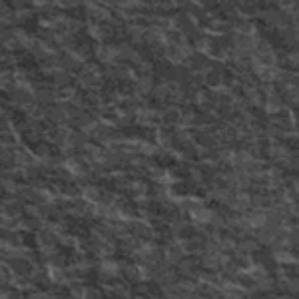
Label: frost